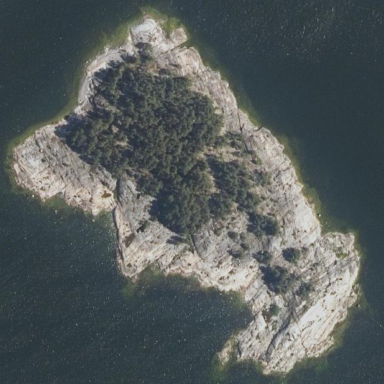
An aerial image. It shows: Islet located along the natural coastline.